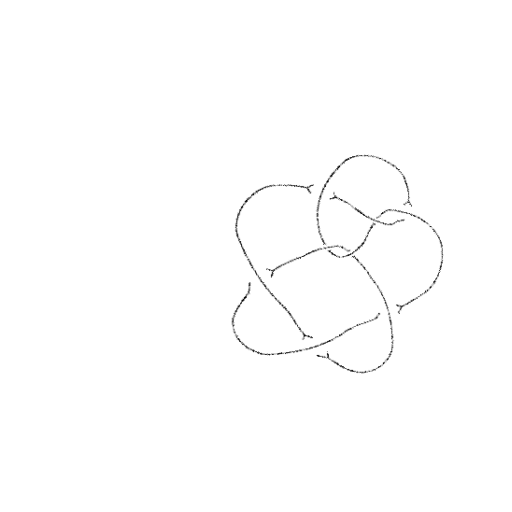
Crossing number: 8